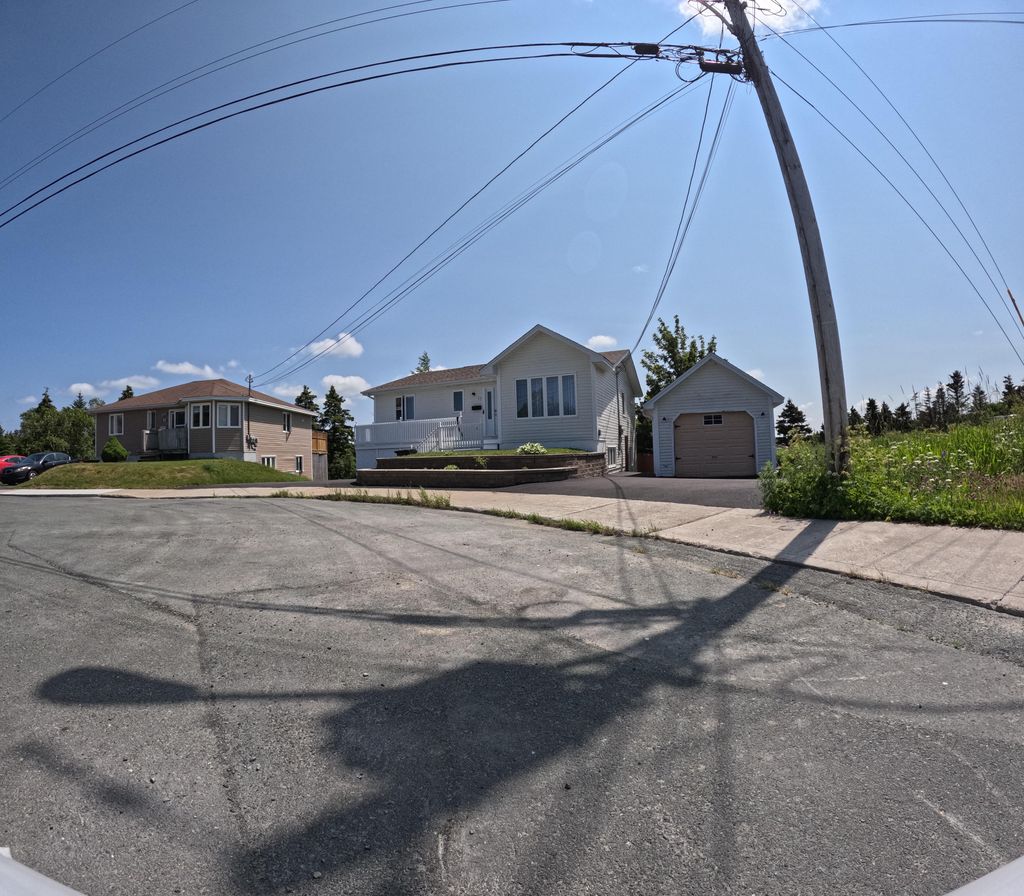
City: st_johns